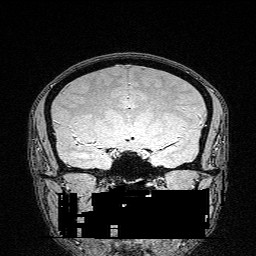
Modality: FLASH
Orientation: sagittal
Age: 24
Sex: female